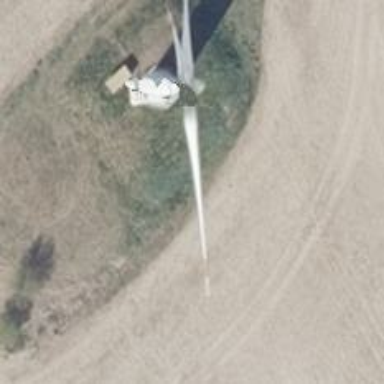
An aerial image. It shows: Horizontal axis wind turbine generating power from wind.